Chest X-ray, PA view. Patient: 66 years old, sex M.
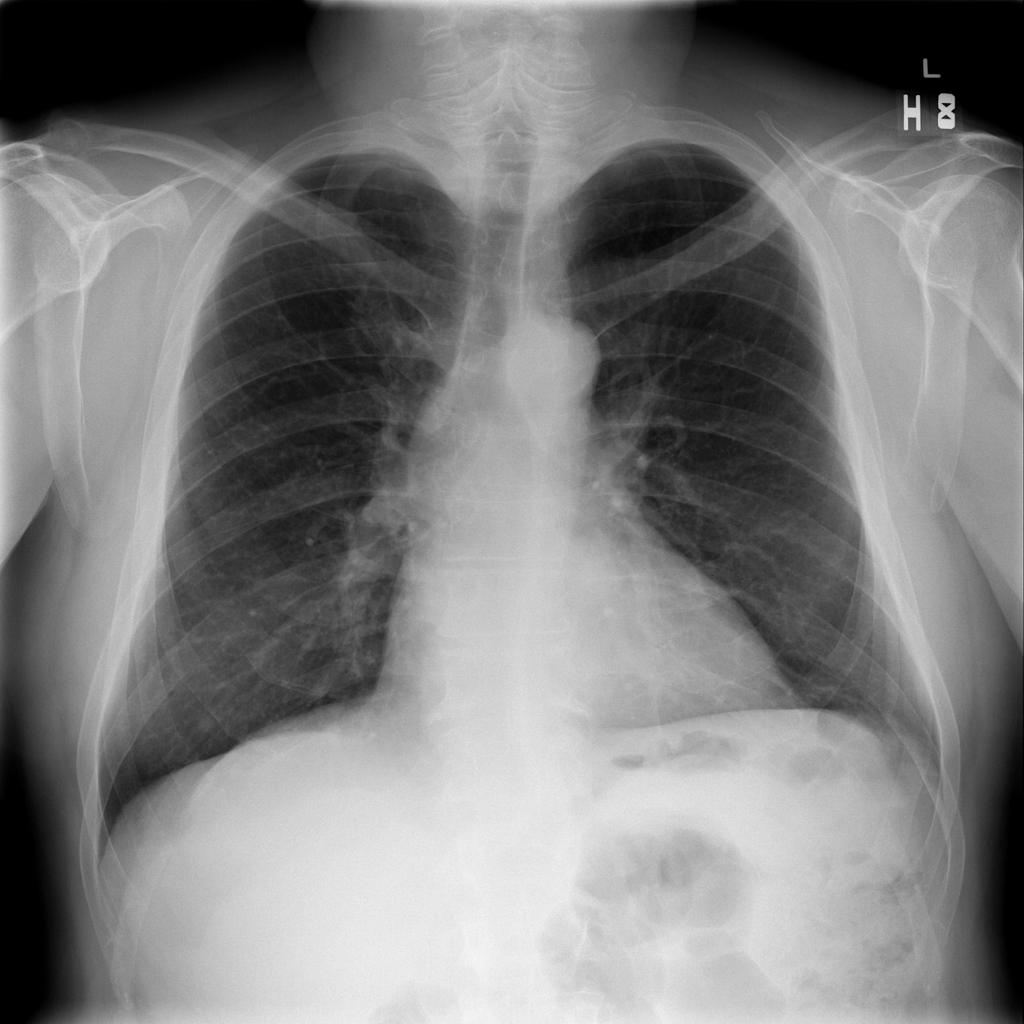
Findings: No Finding